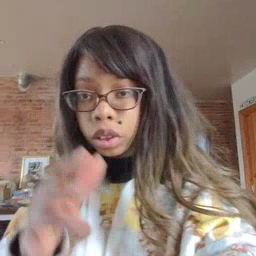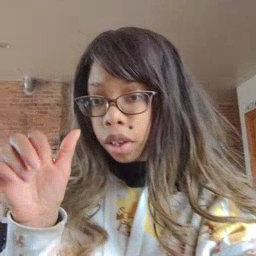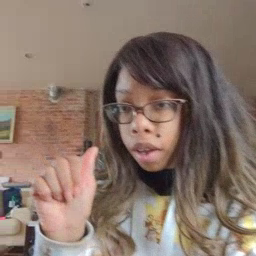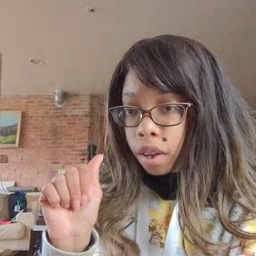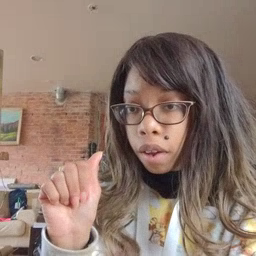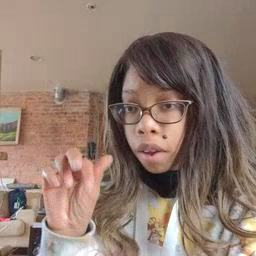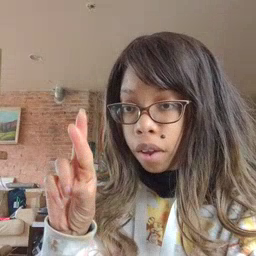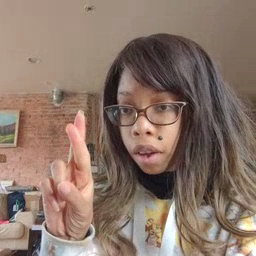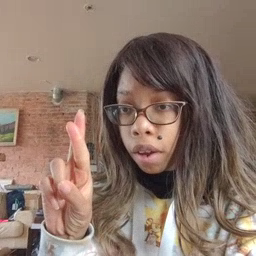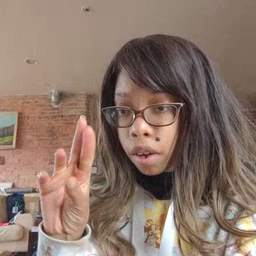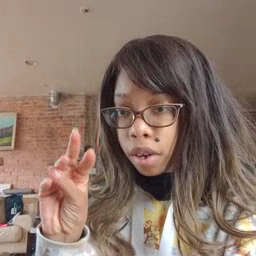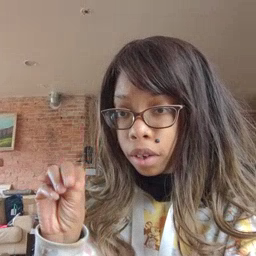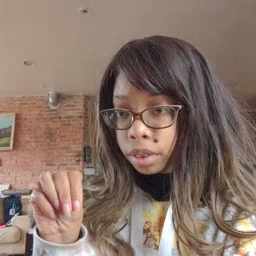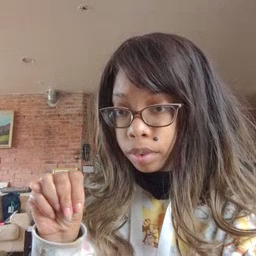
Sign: arm